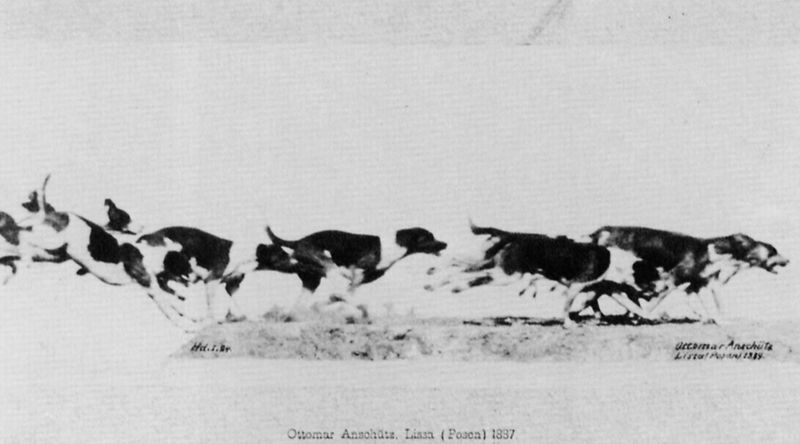
Titel: Hundemeute
Künstler: Ottomar Anschütz
Standort: Leverkusen
Institution: Foto-Historama
Schlagwörter: schatten, weiß, landschaft, bewegung, grau, hintergrund, licht, schwarz, gras, hund, hunde, rasen, tier, tiere, weg, wiese, signatur, erde, gehen, boden, england, ohren, wald, beine, schnell, schwanz, sprung, bein, schrift, studie, laufen, sport, atelier, foto, fotografie, photographie, wei, belichtung, unterschrift, haustier, schwarz-weiß, blanc, noir, text, lauf, rennen, beschriftung, jagd, photo, flecken, karte, gefleckt, schnauze, zahl, ziffer, jagdhund, windhund, springen, maul, zunge, film, dreck, graben, fleckig, schwänze, jagdhunde, meute, postkarte, forschung, gescheckt, haustiere, abfolge, gestreckt, geschwindigkeit, chasse, hetze, jagen, beschreibung, bellen, jagdt, laufend, schwarzwei, courir, race, schnauzen, schwarzweisss, experiment, bewegungsstudie, hetzjagd, sequenz, windhunde, schanz, laufe, postkarten, läuft, schnappschuss, bewegungsablauf, muybridge, anschütz, chiens, hunderennen, lissa, ottomar, ottomar anschütz, otomar, rotte, serienfoto, sprungablauf, zielfoto, fotogafie, 1857, 1887, 1897, shcwarzweiss, hechten, spriongen, action, ottomar anschütz lissa, attomar, hunde$, hundejadg, posca